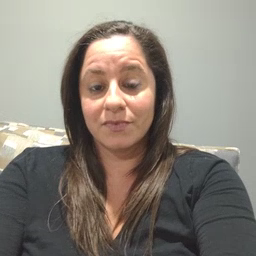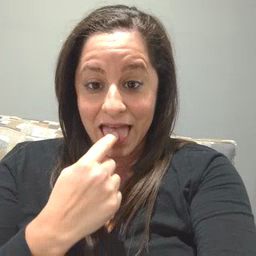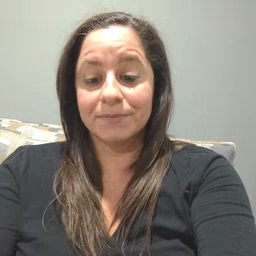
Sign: tongue